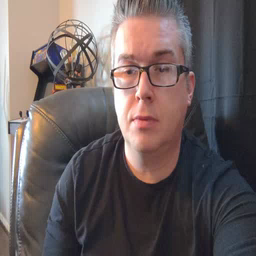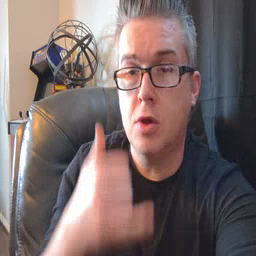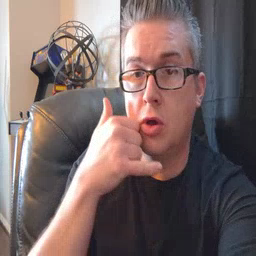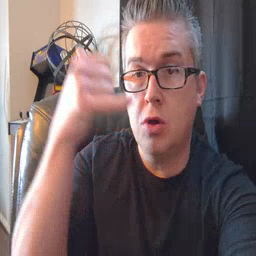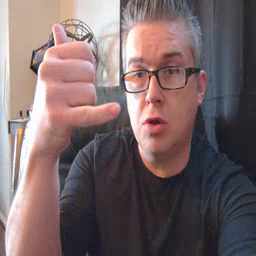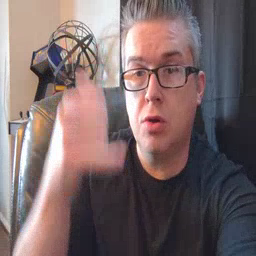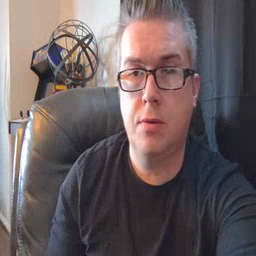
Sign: callonphone